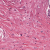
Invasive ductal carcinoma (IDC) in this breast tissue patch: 0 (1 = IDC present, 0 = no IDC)